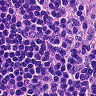
Metastatic tissue present: no